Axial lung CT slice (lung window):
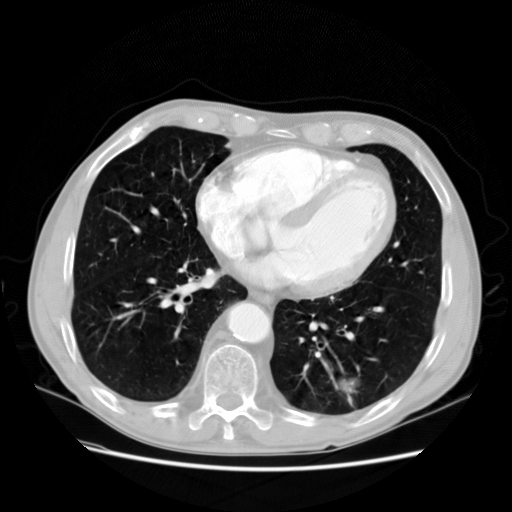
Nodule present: yes
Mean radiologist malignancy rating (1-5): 4